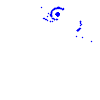
Particle: pion